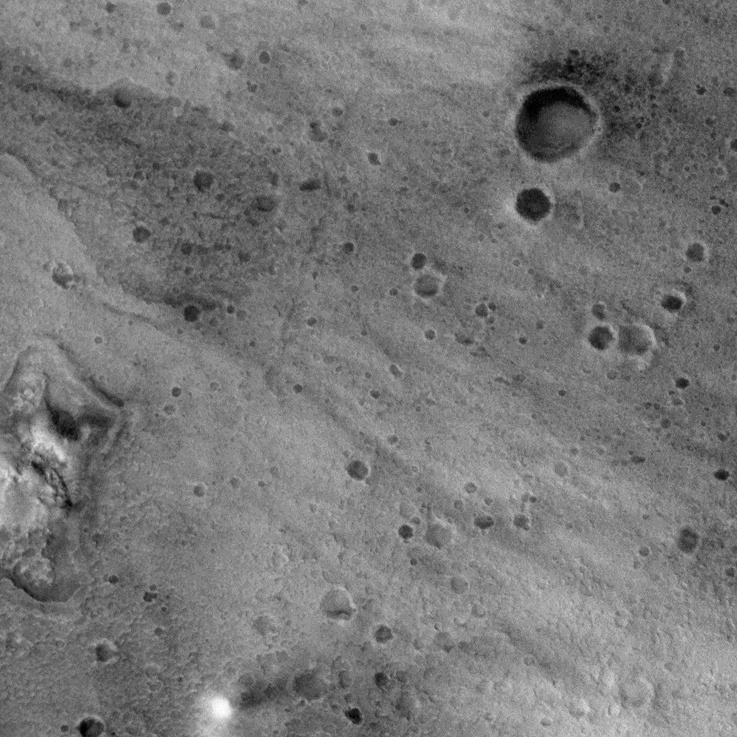
Label: dustdevil